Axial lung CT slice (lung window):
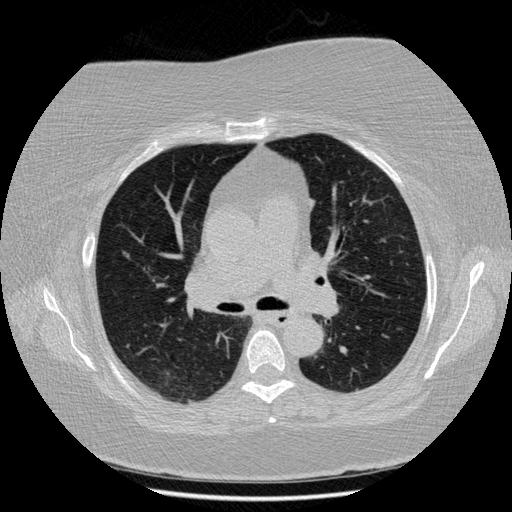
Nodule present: no